Question: I have this simplified structure:

what I want is that brown div would stay fixed with the width of the column when I add green divs inside of it inspite of their length. So it should stretch and shrink along with table and column when I resize page but stay fixed when long content is added inside of it with scrollers added. But it doesn't work: instead of adding scrollers to the brown div all browsers stretch the div and its parent table to fit the newly added element thus violating width properties for the table and column. Here's a sample code:
'''
<script type="text/javascript">
function fu() {
var d=document.createElement('div');
d.style.backgroundColor='limegreen';
d.style.whiteSpace='nowrap';
var t = document.createTextNode("a;sdlkf asdof aposidfj pasij fpajfpad fpasd p a ds asdjfp jspfia sdpiajds fapdfklgpreogin vnzv.,zxvpvrepi dfvndpf nzd;bnz[obnrb oino");
d.appendChild(t);
document.getElementById("dqd").appendChild(d);
}
</script>
<table style="width:70%">
<tr>
<td style="align:right">Title:</td>
<td style="width:90%">
<div style="height:300px;overflow:auto;background-color:brown" id="dqd">
<div style="background-color: limegreen; white-space: nowrap">
LoL
</div>
</div>
</td>
</tr>
</table>
<button onclick="fu()">OK</button>
'''
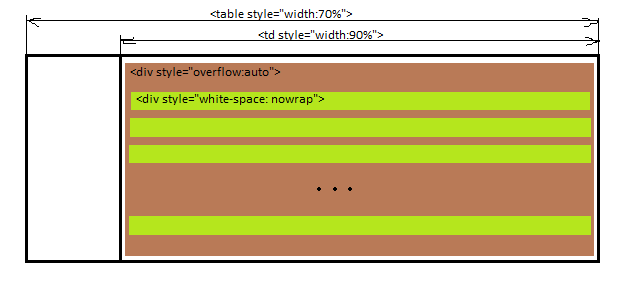
Answer: You need to remove 'd.style.whiteSpace='nowrap';' as that is what is causing your issue. See <URL> for documentation on the line wrapping.
If you really need to keep the 'nowrap' then I would suggest change from a table layout to using 'div' elements for the layout. One possible solution is <URL> which I would recommend.
'''
function fu() {
var d=document.createElement('div');
d.style.backgroundColor='limegreen';
d.style.whiteSpace='nowrap';
var t = document.createTextNode("a;sdlkf asdof aposidfj pasij fpajfpad fpasd p a ds asdjfp jspfia sdpiajds fapdfklgpreogin vnzv.,zxvpvrepi dfvndpf nzd;bnz[obnrb oino");
d.appendChild(t);
document.getElementById("dqd").appendChild(d);
}
'''
'''
<div style="width:70%">
<div style="display: inline-block; align:right; width: 10%;">Title:</div>
<div style="width:90%; display: inline-block;">
<div style="overflow: auto; width: 100%; max-width: 100%;">
<div style="max-width:100%;height:300px;overflow:auto;background-color:brown" id="dqd">
<div style="background-color: limegreen; white-space: nowrap">
LoL
</div>
</div>
</div>
</div>
</div>
<button onclick="fu()">OK</button>
'''